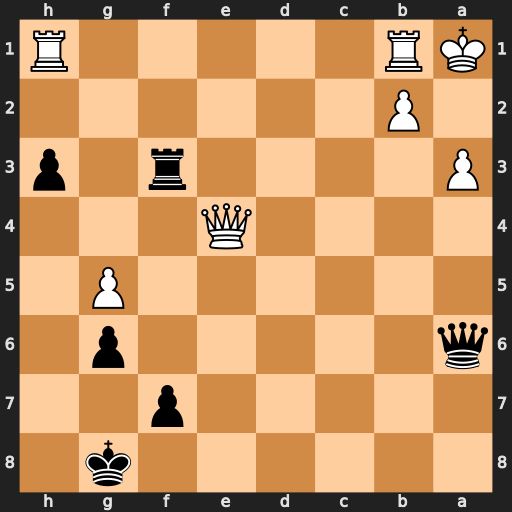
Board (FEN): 6k1/5p2/q5p1/6P1/4Q3/P4r1p/1P6/KR5R
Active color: b
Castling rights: -
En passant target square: -
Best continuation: Rxa3+ bxa3 Qxa3#